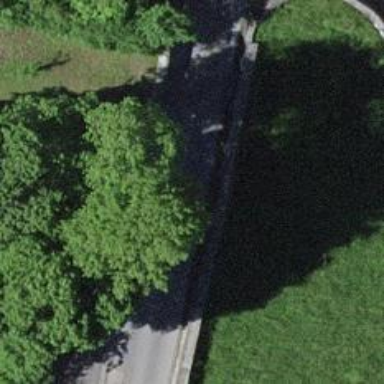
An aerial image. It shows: Retaining wall.